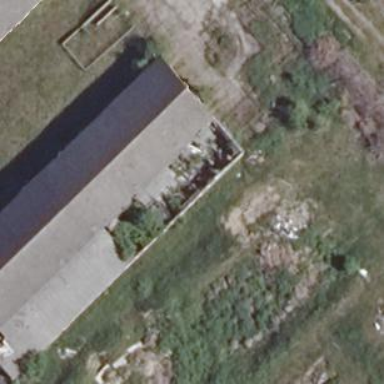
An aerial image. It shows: Ruins of building.